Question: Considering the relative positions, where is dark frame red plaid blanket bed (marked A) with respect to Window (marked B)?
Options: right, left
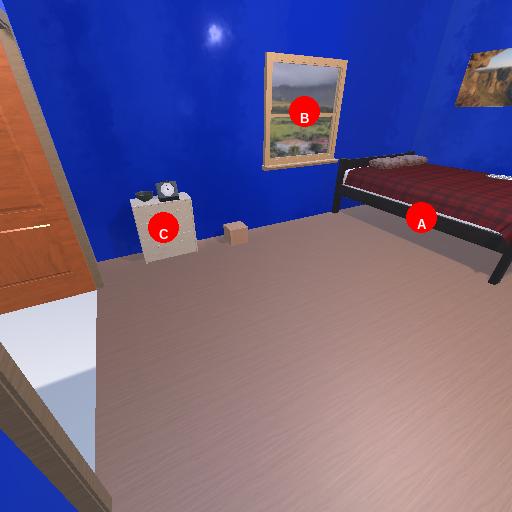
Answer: right